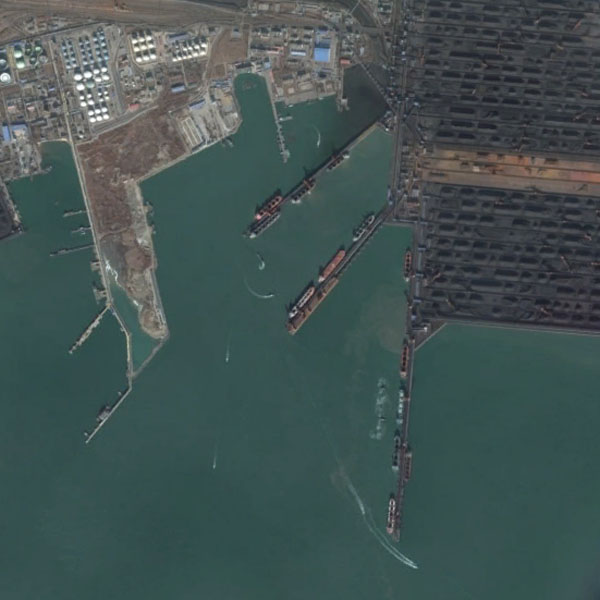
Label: Port